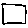
Label: square